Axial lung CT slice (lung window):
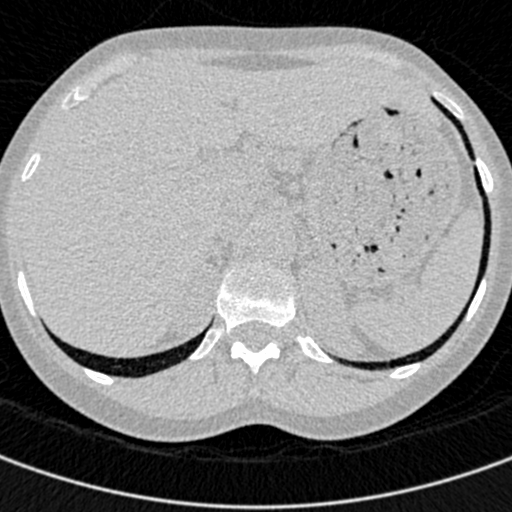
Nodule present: no